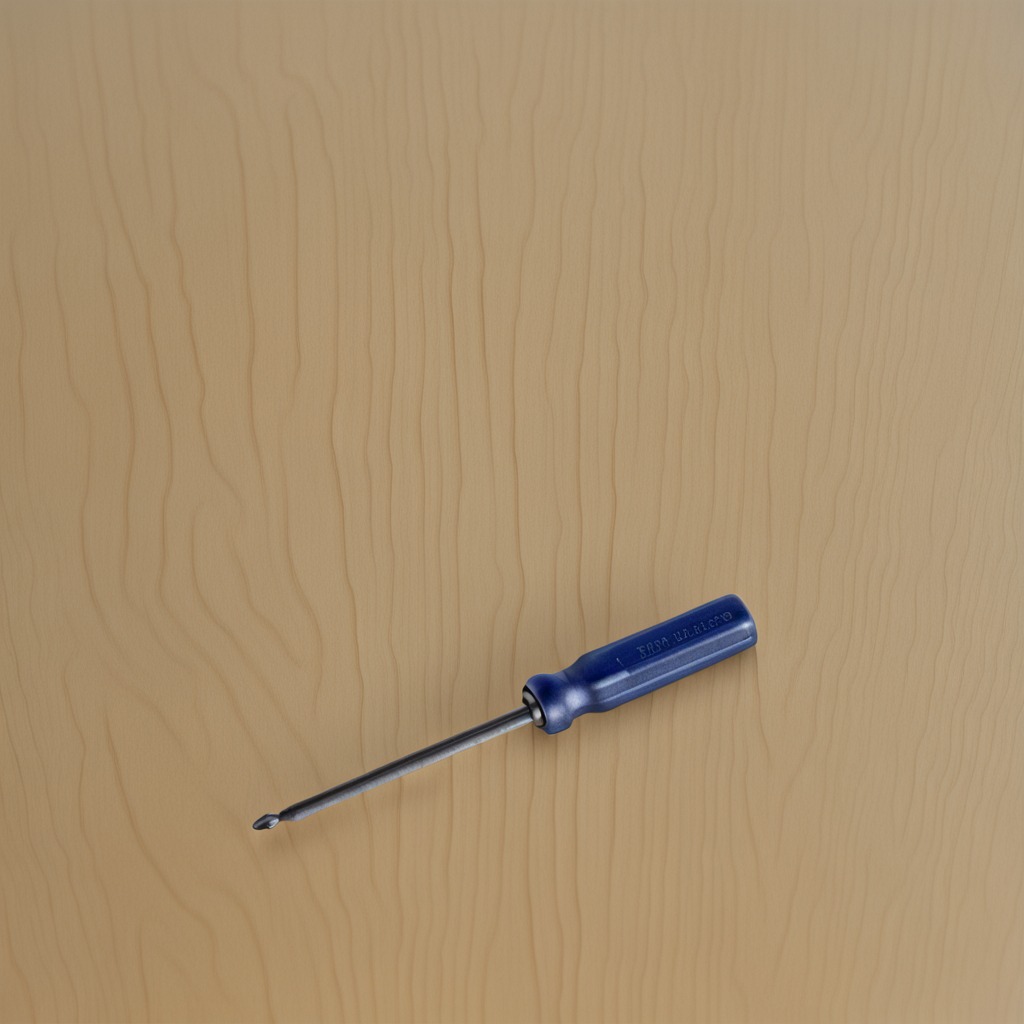
A screwdriver lying on the plywood surface in a paint workshop lit by afternoon window light.